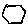
Label: hexagon